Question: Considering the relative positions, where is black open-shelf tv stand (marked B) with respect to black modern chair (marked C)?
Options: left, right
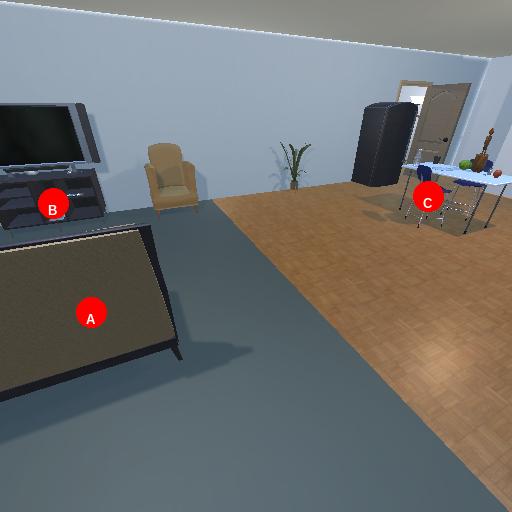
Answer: left